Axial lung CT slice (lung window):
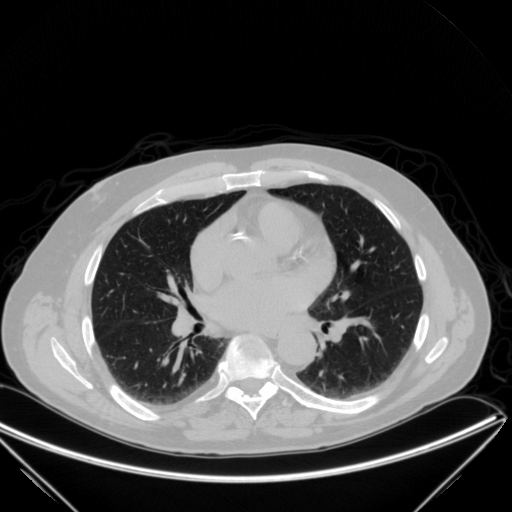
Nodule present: no